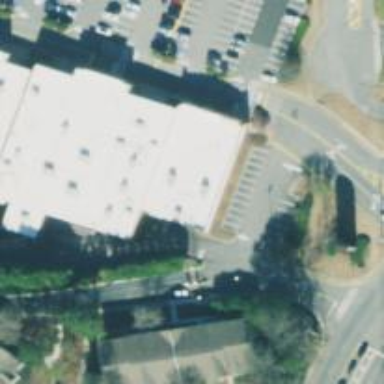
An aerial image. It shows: Part of building.